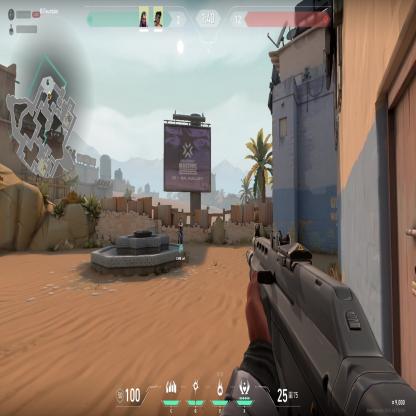
Label: teammate